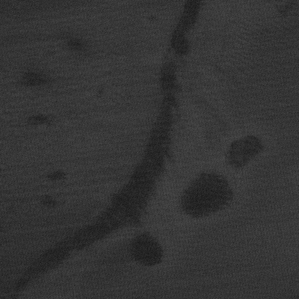
Label: frost